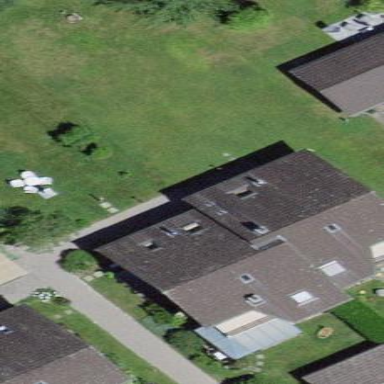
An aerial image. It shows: Terrace building with roof tiles.